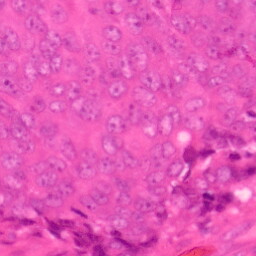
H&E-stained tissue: Colon